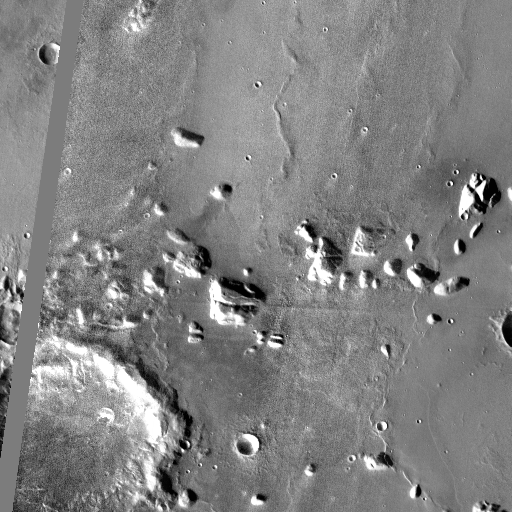
Crater classes present: Background, Other, Layered